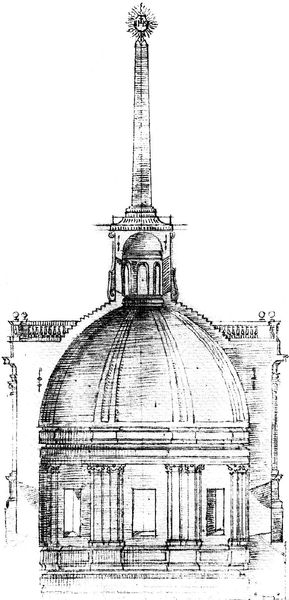
Titel: Ignatius-Kirche (Ignatius von Loyola) mit Deckenmalerei
Künstler: Orazio Grassi
Standort:  ()
Schlagwörter: fenster, laterne, säule, säulen, zeichnung, dach, gebäude, hochformat, architektur, spitze, kirche, sonne, boden, turm, mast, kuppel, geländer, eingang, balustrade, dom, schnitt, schwarz-weiß, obelisk, kapelle, stange, querschnitt, mausoleum, bau, riss, bauwerk, aufriss, flachdach, rundbau, vermessung, grabkapelle, siegeszeichen, latenre, kapitelll